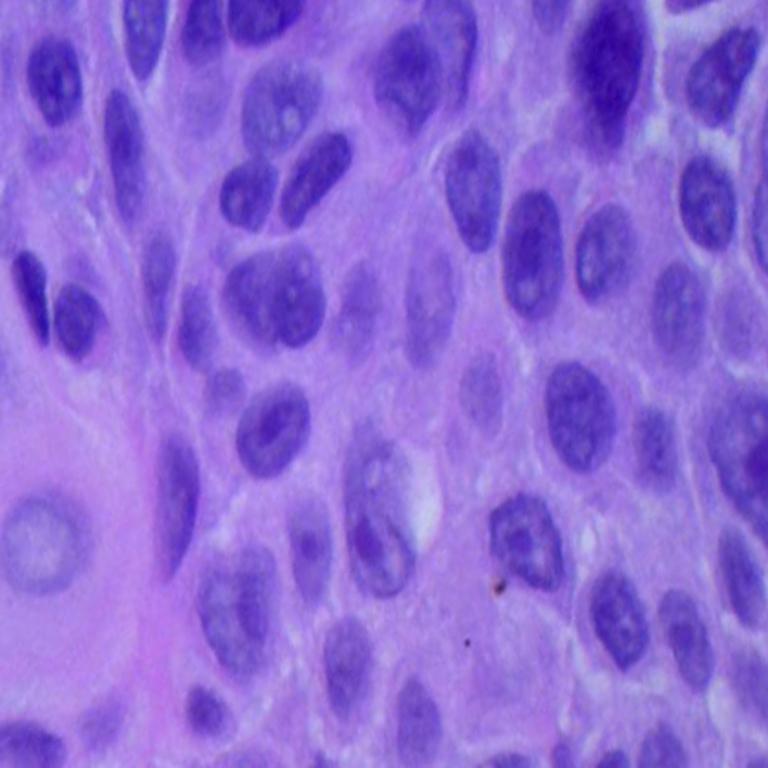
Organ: lung
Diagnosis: squamous carcinomas